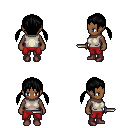
a pixel art fantasy rpg character, female body template, human, dark skin, white sleeveless shirt, red pants, black twin-tailed hairstyle, maroon shoes, dagger, four views (front, back, left, right), 2x2 character sprite sheet, small pixel art, hard edges, no anti-aliasing